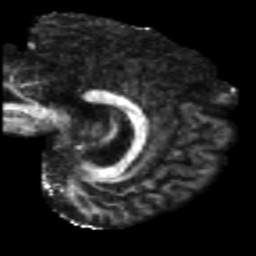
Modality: FA
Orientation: sagittal
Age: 46
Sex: male
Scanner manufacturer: siemens
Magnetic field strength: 3 T
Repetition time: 5 s
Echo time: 0.108 s